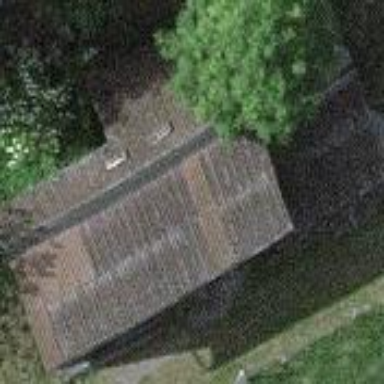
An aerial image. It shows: Shed building.